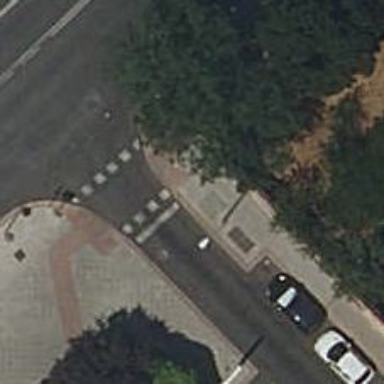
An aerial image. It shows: Kerb barrier.